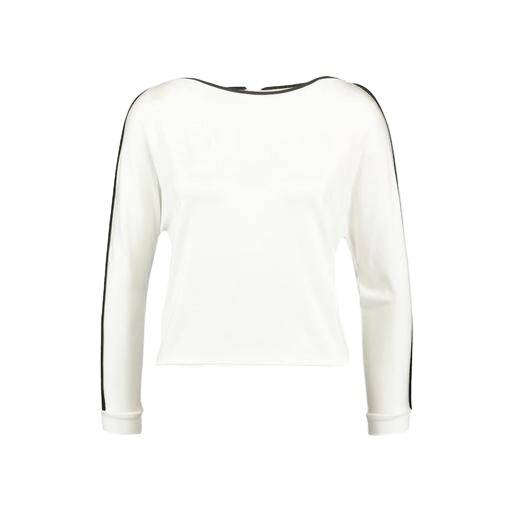
white sports top, cream sweatshirt, white long-sleeve top, white background